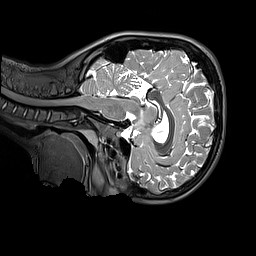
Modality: T2w
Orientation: sagittal
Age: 10
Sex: male
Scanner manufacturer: siemens
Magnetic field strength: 3 T
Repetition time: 3.2 s
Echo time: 0.408 s